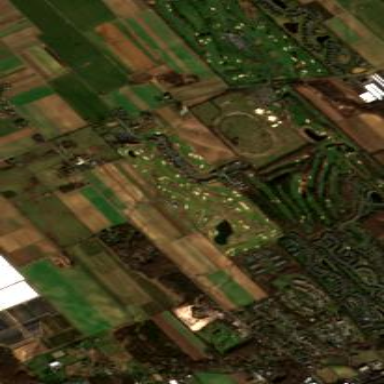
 place for golfing and leisure activities."